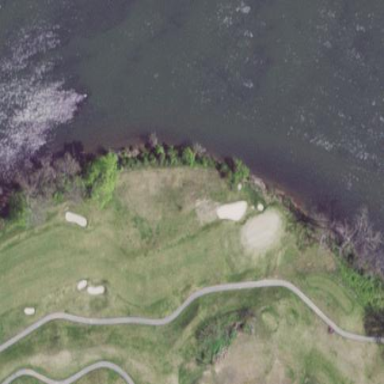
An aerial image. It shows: Scenic golf fairway.